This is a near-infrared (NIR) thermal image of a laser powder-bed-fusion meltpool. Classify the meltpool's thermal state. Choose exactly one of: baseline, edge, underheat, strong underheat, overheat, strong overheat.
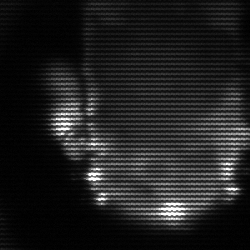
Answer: baseline